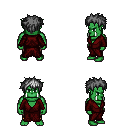
a pixel art fantasy rpg character, male body template, orc, green skin, red robe, gold greaves, gray bedhead hairstyle, four views (front, back, left, right), 2x2 character sprite sheet, small pixel art, hard edges, no anti-aliasing